Question: I have the following in my layout
'''
<script src="@System.Web.Optimization.BundleTable.Bundles.ResolveBundleUrl("~/Scripts/js")"></script
<script src="@Url.Content("~/signalr/hubs")" type="text/javascript"></script>
'''

and in the 'Application_Start()'
'''
BundleTable.Bundles.EnableDefaultBundles();
'''
SignalR works fine but it's throwing an error
So it doesn't work well with bundles or is there something else?
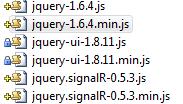
Answer: Obviously the
'''
<script src="@System.Web.Optimization.BundleTable.Bundles.ResolveBundleUrl("~/Scripts/js")"></script
'''
is not working and after some experiments i've solved it by moving signalr scripts to different folder () and used the following in my _Layout.cshtml file.:
'''
<script src="@System.Web.Optimization.BundleTable.Bundles.ResolveBundleUrl("~/Scripts/js")"></script>
<script src="@Url.Content("~/Scripts/signalr/jquery.signalR-0.5.3.min.js")" type="text/javascript"></script>
<script src="@Url.Content("~/signalr/hubs")" type="text/javascript"></script>
'''